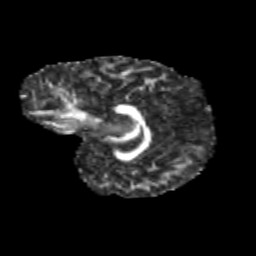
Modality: FA
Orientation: sagittal
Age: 11
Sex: female
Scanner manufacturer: siemens
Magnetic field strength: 3 T
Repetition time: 3.8 s
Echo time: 0.07 s